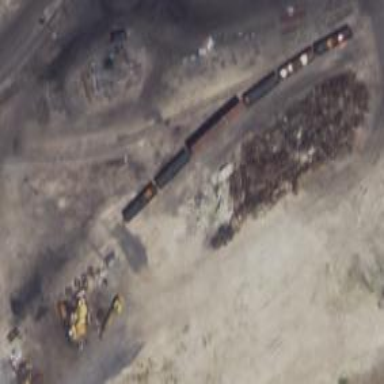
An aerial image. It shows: Rail spur service.